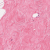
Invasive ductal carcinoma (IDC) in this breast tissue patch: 0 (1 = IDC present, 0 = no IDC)